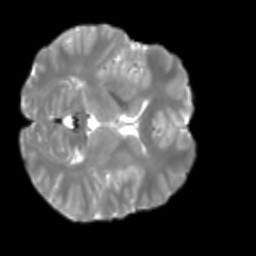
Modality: T2w
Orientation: axial
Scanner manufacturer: siemens
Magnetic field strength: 3 T
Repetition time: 4 s
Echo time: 0.0594 s